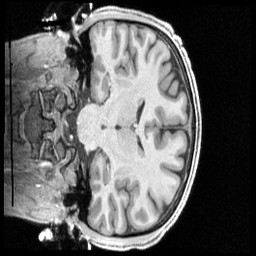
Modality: T1w
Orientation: coronal
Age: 20
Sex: male
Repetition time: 2.4 s
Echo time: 0.00222 s